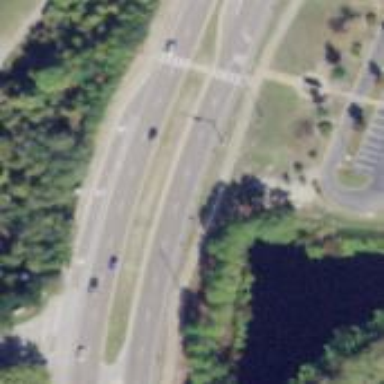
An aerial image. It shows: Expressway with asphalt surface classified as trunk highway.